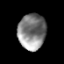
Tissue: prostate
Cell type: T cells
Senescence score: 0.3501
Nuclear area (px): 977
Mean DAPI intensity: 130.581